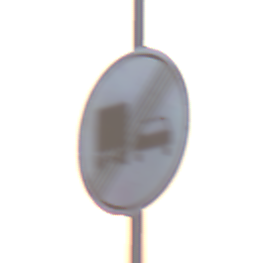
Verkehrszeichen: EndeUeberholverbotKraftfahrzeuge
Umgebung: Outdoor, Nature
Tageszeit: SunriseSunset
Wetter: Clear
Licht: Natural
Jahreszeit: NotSpecified
Kontrast: LowContrast